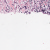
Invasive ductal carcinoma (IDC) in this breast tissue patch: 1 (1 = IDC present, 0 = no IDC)